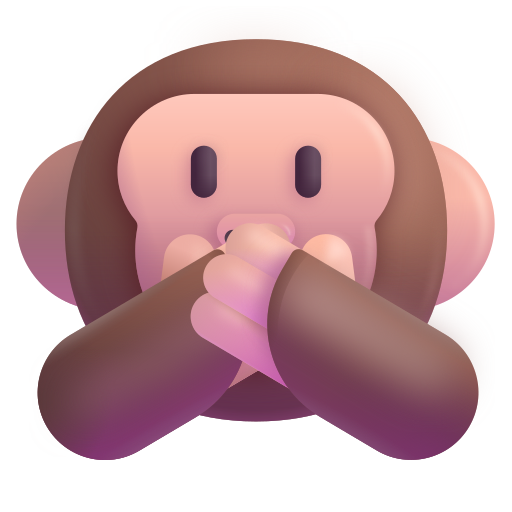
speak no evil monkey color